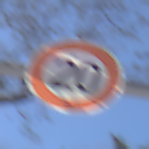
Verkehrszeichen: Geschwindigkeit20
Umgebung: Outdoor, Special
Tageszeit: MorningAfternoon
Wetter: Clear
Licht: Natural
Jahreszeit: Winter
Kontrast: HighContrast